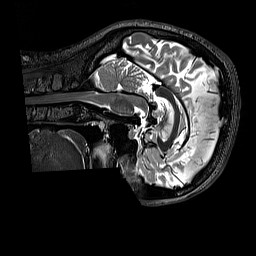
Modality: T2w
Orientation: sagittal
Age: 26
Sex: female
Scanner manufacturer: siemens
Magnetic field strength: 3 T
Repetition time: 3.2 s
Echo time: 0.728 s